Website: home-depot
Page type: delivery-shipping
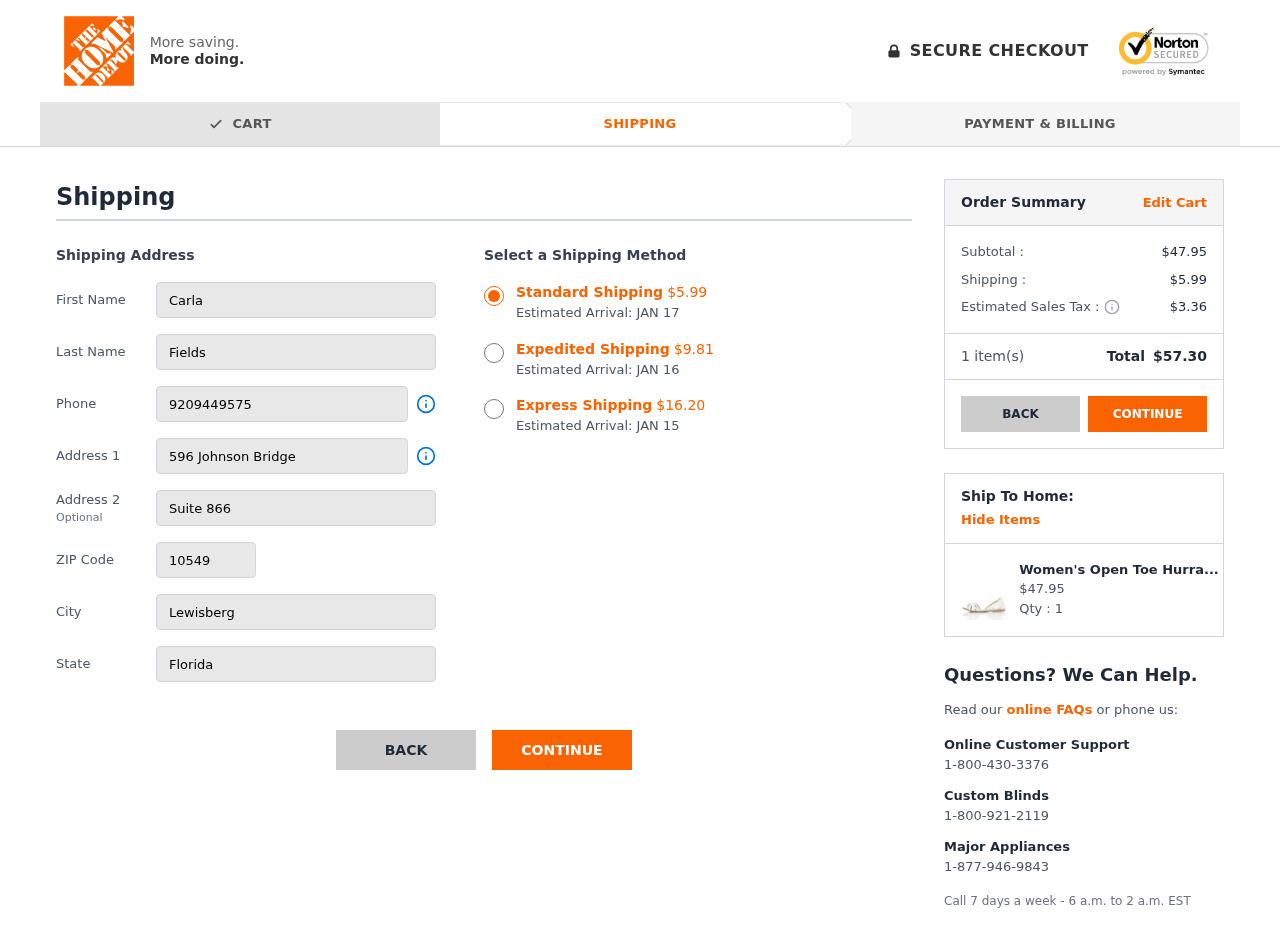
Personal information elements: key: PII_CITY
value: Lewisberg
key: PII_FIRSTNAME
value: Carla
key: PII_LASTNAME
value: Fields
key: PII_PHONE
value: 9209449575
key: PII_POSTCODE
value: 10549
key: PII_STATE
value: Florida
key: PII_STREET
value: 596 Johnson Bridge
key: PII_STREET2
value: Suite 866
Product elements: key: PRODUCT1_NAME
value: Women's Open Toe Hurrache, White, 6 UK
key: PRODUCT1_PRICE
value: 47.95
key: PRODUCT1_QUANTITY
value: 1
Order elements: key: ORDER_SHIPPING_COST_STANDARD
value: $5.99
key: ORDER_DELIVERY_DATE
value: JAN 17
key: ORDER_SHIPPING_COST_EXPEDITED
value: $9.81
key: ORDER_DELIVERY_DATE_EXPEDITED
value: JAN 16
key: ORDER_SHIPPING_COST_EXPRESS
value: $16.20
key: ORDER_DELIVERY_DATE_EXPRESS
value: JAN 15
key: ORDER_SUBTOTAL
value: $47.95
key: ORDER_SHIPPING_COST
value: $5.99
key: ORDER_TAX
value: $3.36
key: ORDER_NUM_ITEMS
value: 1
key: ORDER_TOTAL
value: $57.30